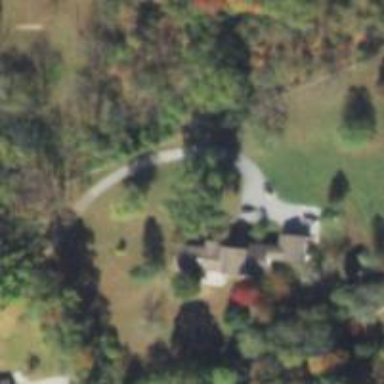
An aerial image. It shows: Driveway.